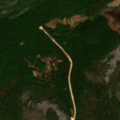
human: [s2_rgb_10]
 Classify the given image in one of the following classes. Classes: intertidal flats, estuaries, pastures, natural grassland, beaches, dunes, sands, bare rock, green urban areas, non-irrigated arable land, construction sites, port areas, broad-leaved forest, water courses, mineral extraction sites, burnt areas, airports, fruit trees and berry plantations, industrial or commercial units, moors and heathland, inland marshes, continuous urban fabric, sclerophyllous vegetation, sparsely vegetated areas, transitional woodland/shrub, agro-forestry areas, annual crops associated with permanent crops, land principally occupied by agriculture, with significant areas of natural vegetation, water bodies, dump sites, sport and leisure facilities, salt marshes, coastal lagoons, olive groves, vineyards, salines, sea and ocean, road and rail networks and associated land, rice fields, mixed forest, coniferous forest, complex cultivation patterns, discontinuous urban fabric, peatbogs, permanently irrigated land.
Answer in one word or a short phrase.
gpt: coniferous forest, mixed forest, transitional woodland/shrub